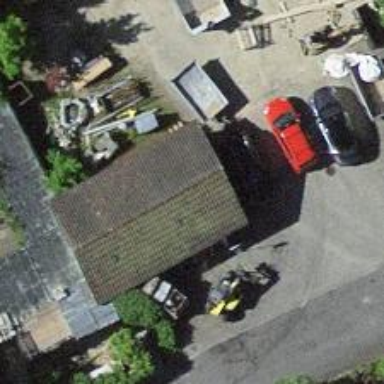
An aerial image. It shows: Garage.